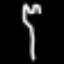
Label: fork